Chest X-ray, PA view. Patient: 48 years old, sex F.
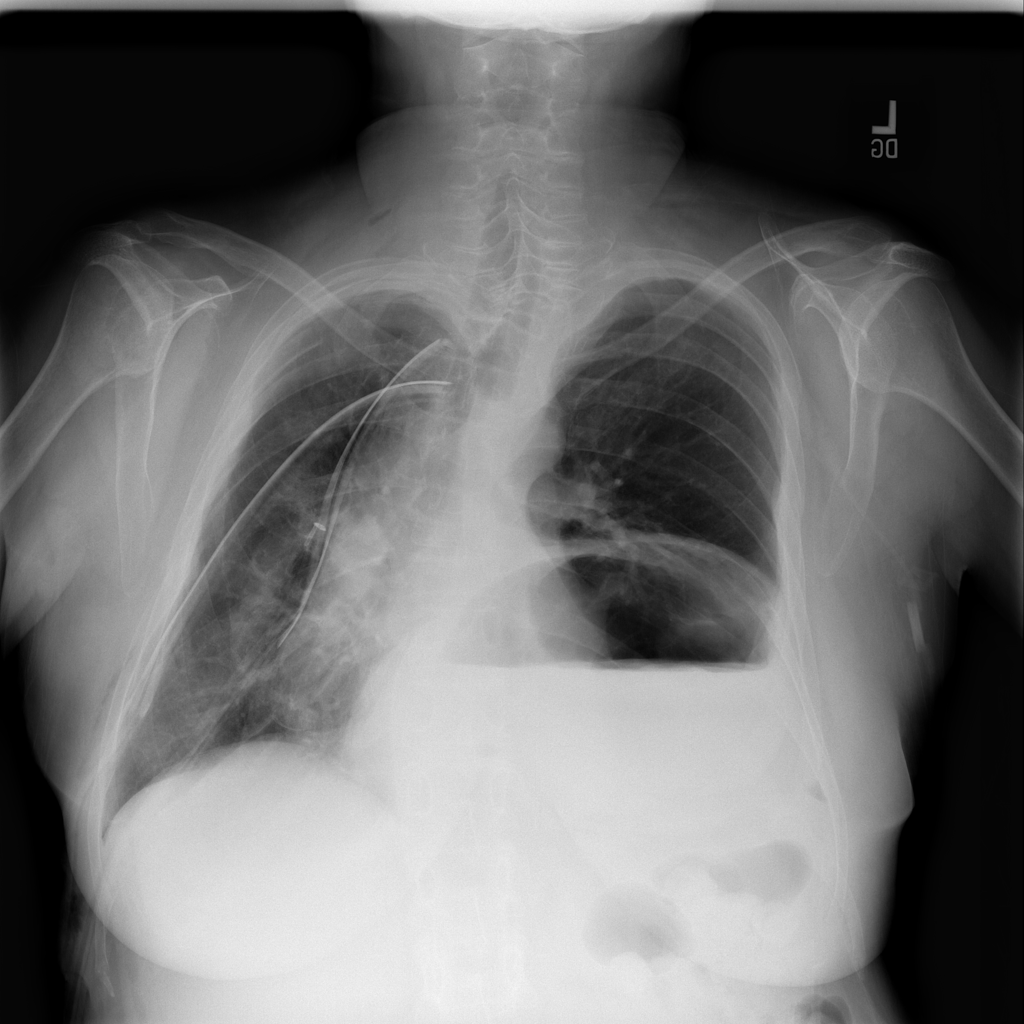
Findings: Hernia, Pneumothorax